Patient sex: M
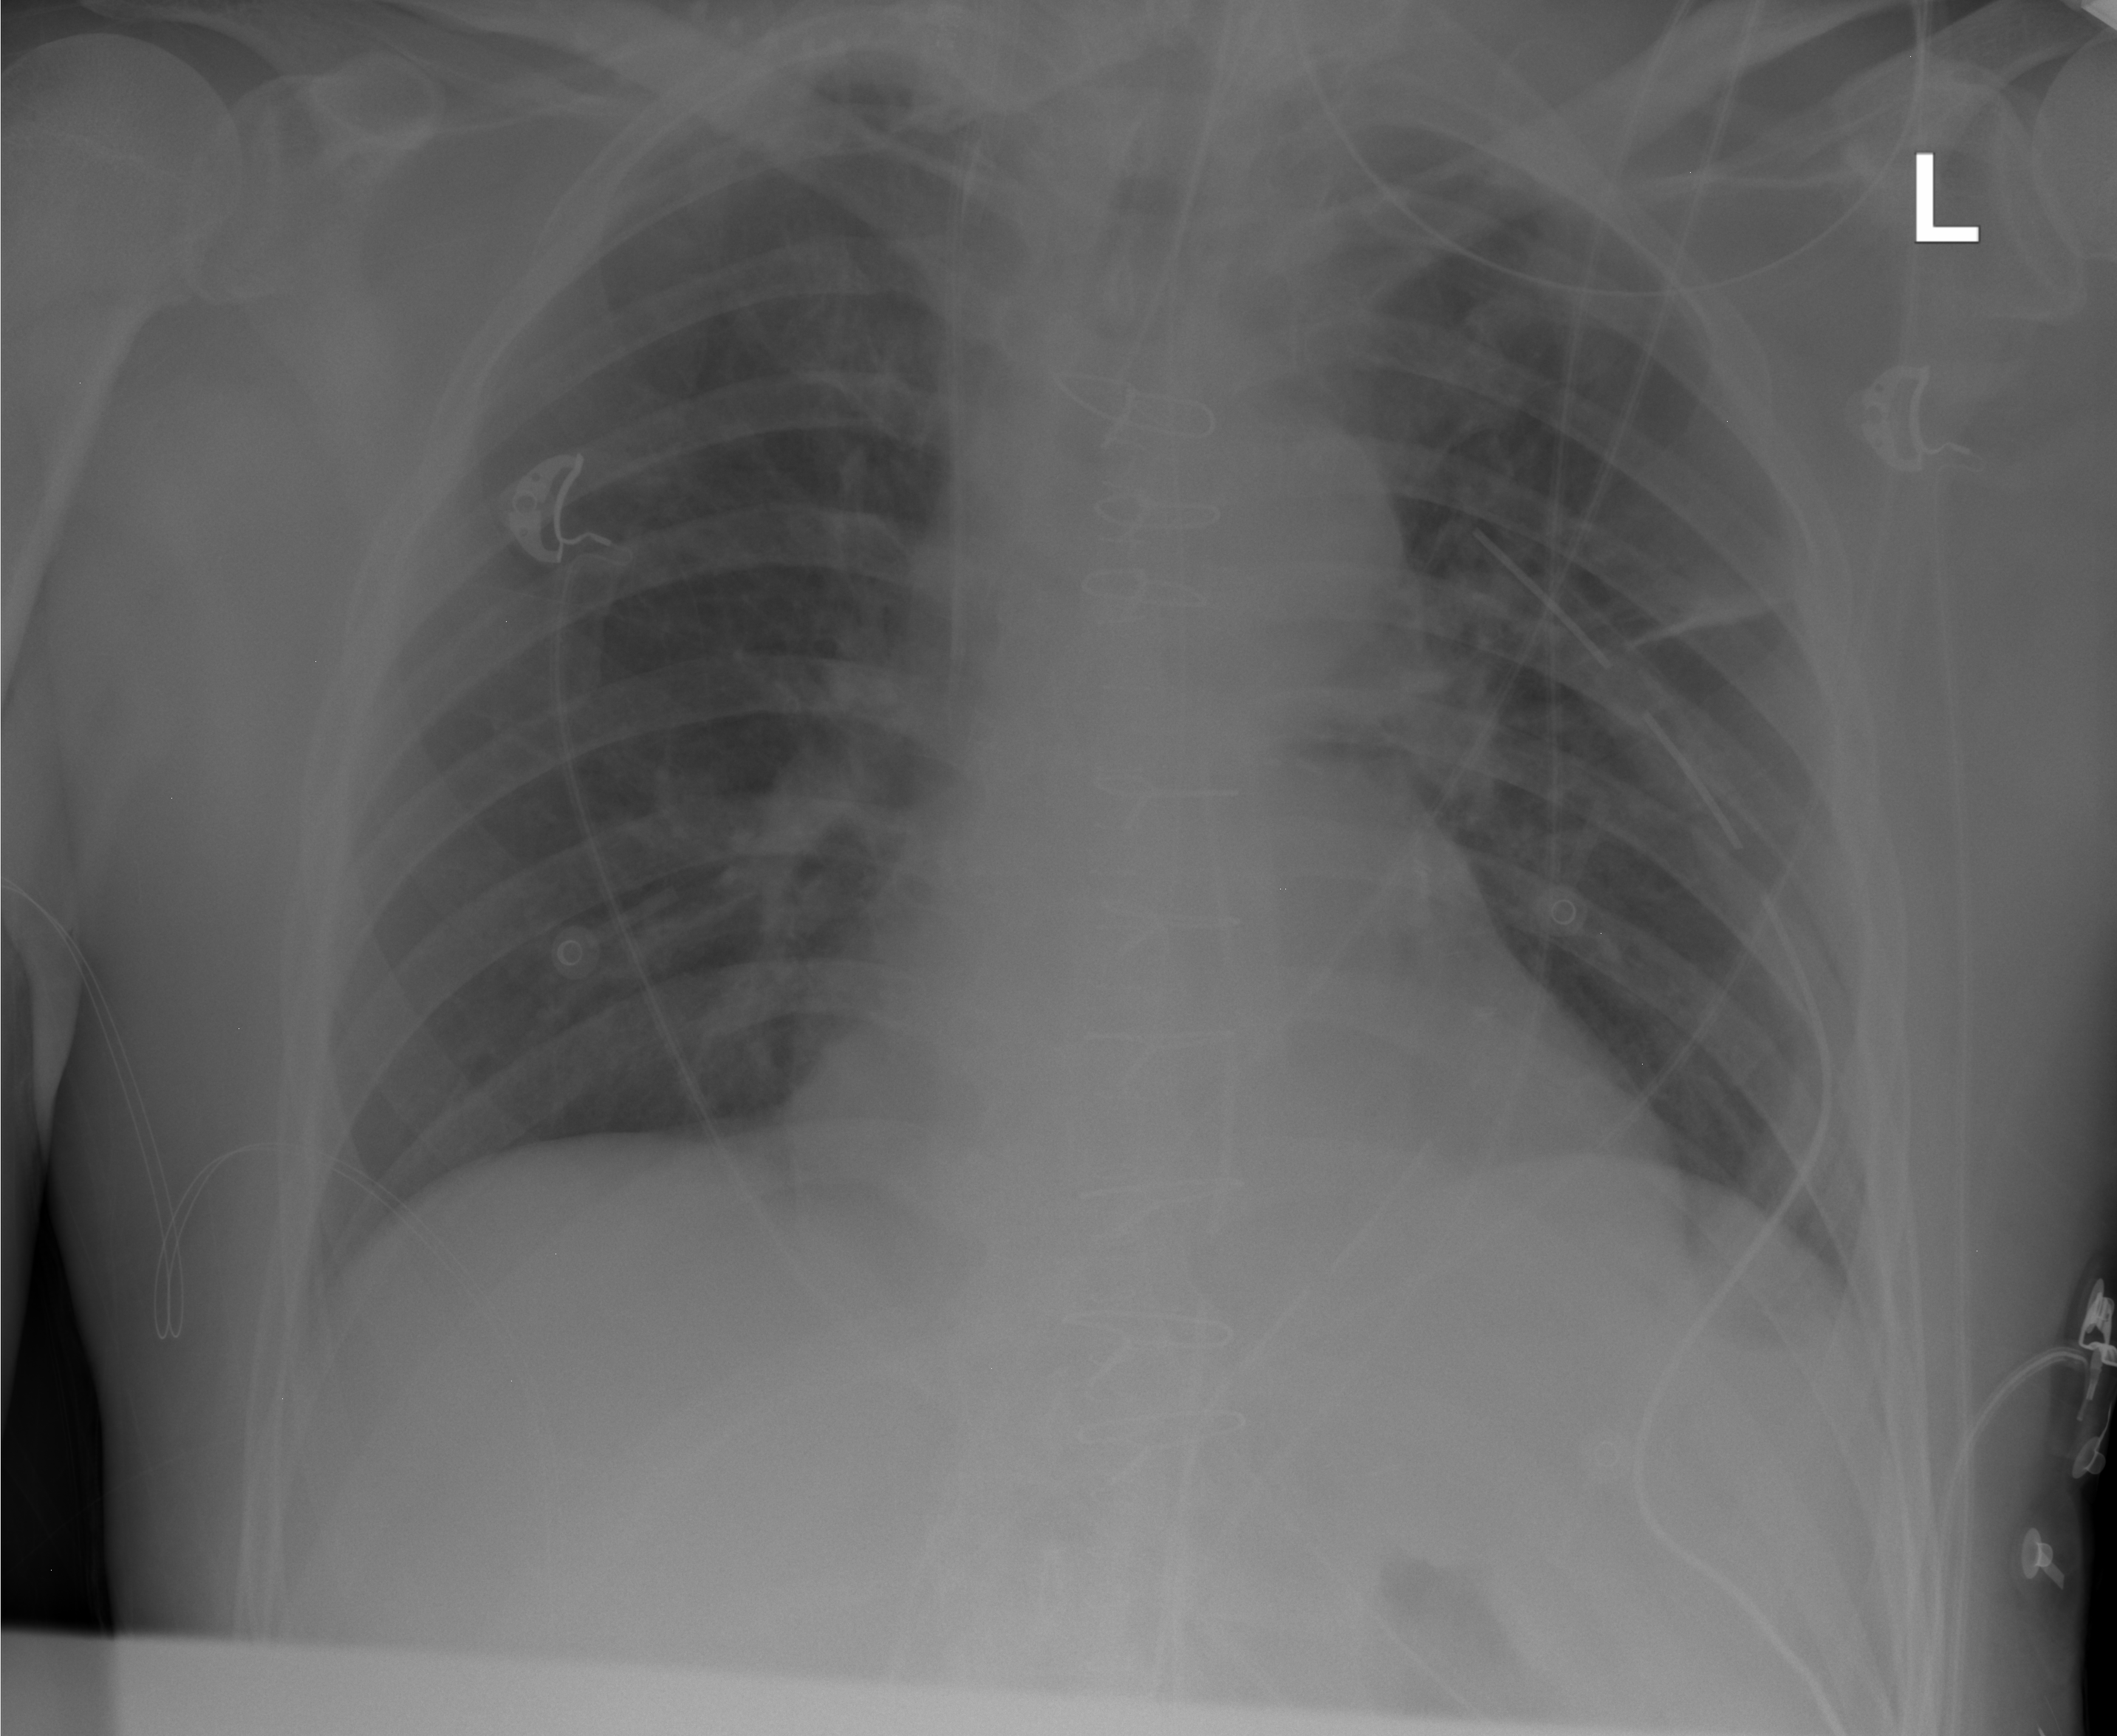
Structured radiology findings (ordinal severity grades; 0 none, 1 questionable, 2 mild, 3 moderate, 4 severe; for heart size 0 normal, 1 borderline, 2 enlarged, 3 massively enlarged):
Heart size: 0
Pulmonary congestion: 0
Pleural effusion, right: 0
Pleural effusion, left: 0
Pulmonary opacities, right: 0
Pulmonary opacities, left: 0
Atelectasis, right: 0
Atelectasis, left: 1